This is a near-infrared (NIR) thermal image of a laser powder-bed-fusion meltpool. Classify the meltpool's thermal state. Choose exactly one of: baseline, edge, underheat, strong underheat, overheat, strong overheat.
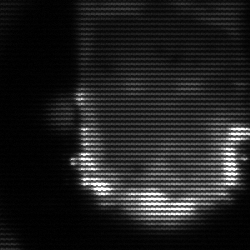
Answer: baseline